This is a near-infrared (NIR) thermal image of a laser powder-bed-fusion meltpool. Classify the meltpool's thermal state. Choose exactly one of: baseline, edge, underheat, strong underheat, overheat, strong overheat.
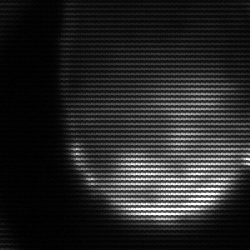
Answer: edge